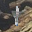
Label: 1